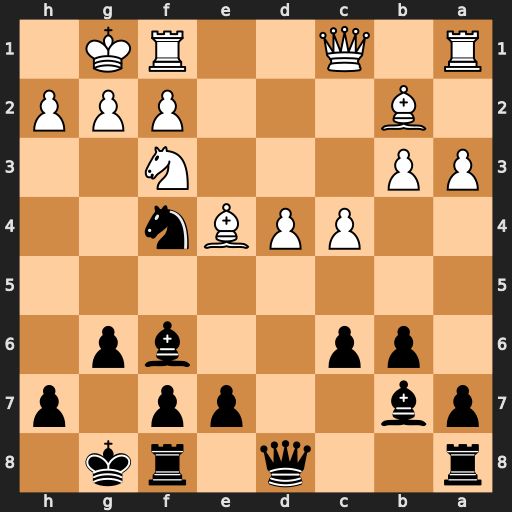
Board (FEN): r2q1rk1/pb2pp1p/1pp2bp1/8/2PPBn2/PP3N2/1B3PPP/R1Q2RK1
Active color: b
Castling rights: -
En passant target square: -
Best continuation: Ne2+ Kh1 Nxc1